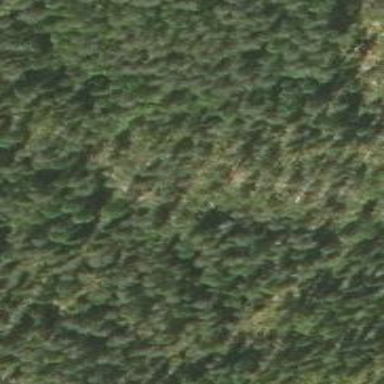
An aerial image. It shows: Woodland with needle-leaved trees.